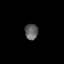
Tissue: skin
Cell type: Epithelial cells
Senescence score: 0.267
Nuclear area (px): 205
Mean DAPI intensity: 95.722